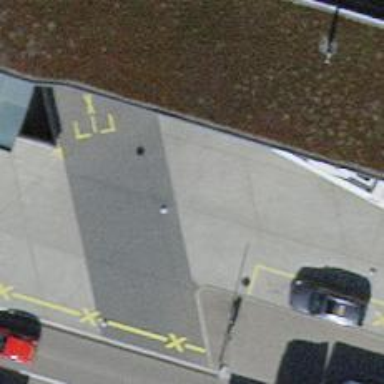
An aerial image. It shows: Public transport stop position.